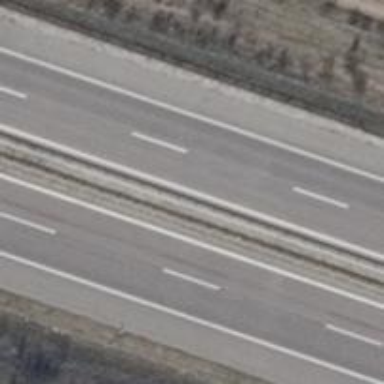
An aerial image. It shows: Motorway.